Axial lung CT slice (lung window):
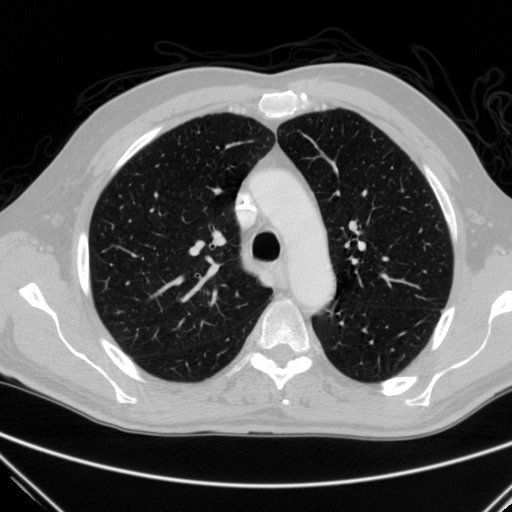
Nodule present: no